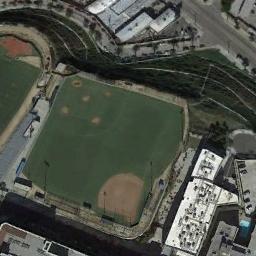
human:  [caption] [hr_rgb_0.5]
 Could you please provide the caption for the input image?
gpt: A baseball diamond next to the playground and some buildings beside .

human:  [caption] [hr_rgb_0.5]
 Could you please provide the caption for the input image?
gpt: There are neat rows of houses near the baseball field .

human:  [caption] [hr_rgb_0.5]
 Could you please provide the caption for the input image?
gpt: A baseball diamond is next to many buildings  by the road .

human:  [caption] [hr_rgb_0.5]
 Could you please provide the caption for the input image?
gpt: There is a baseball diamond in the grass among the roads, The houses and the playground .

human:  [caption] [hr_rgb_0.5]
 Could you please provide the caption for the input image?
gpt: Many buildings are next to  the baseball diamond .